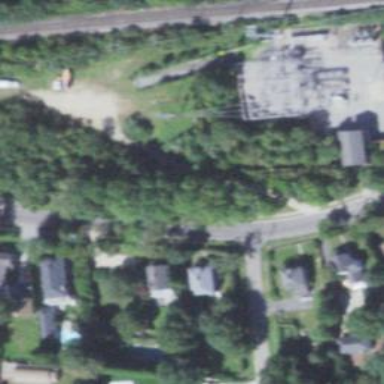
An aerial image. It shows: Outdoor power substation with surrounding wall. The substation operates at the distribution level.